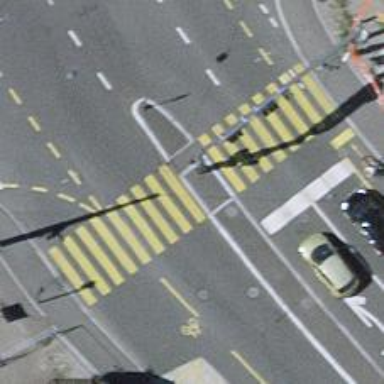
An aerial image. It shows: Kerb serving as barrier.